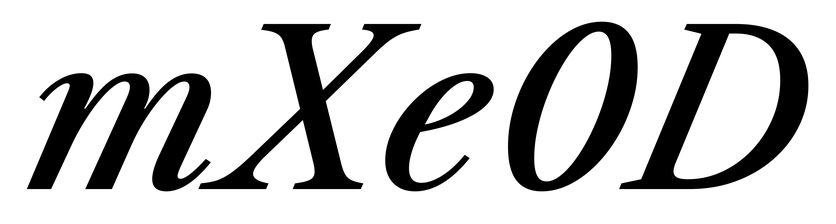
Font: LibreCaslonText-Italic_Medium_Italic